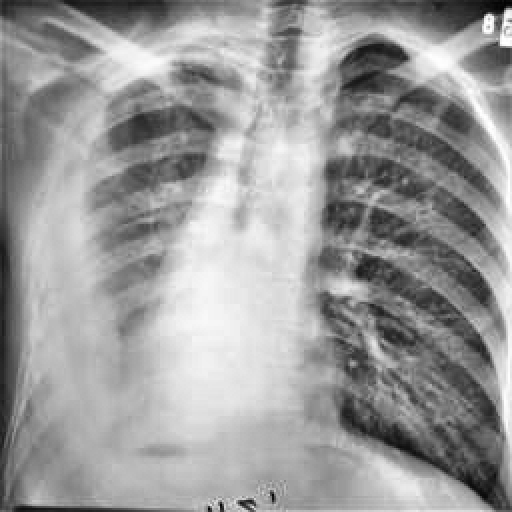
Finding: TUBERCULOSIS